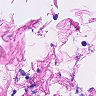
Metastatic tissue present: no